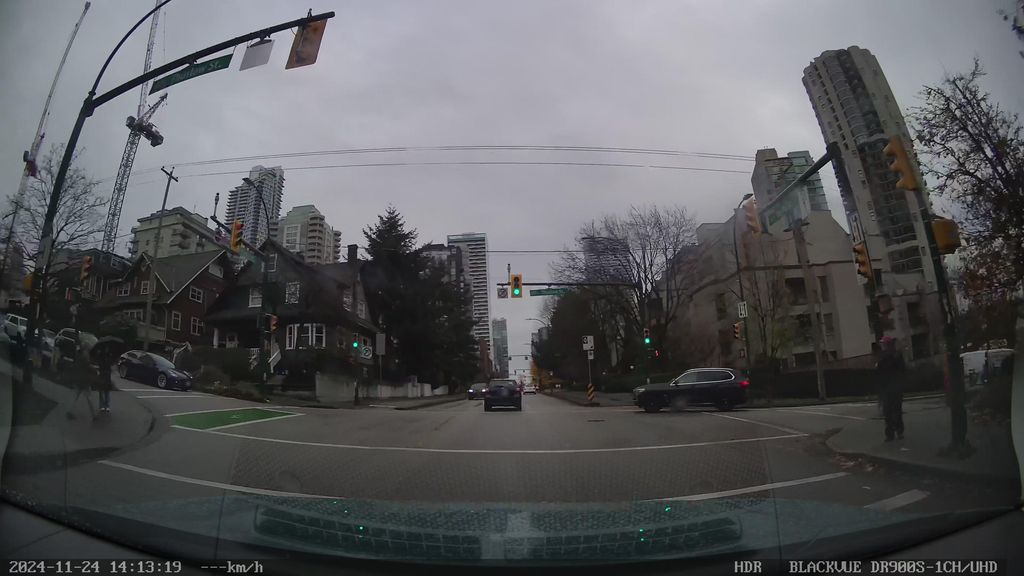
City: vancouver